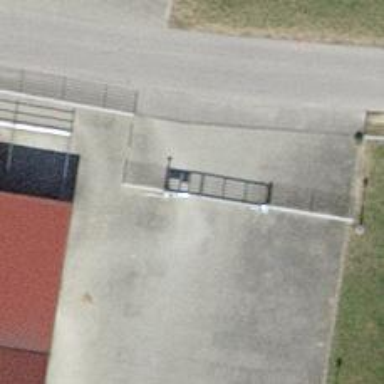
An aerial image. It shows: Gate.